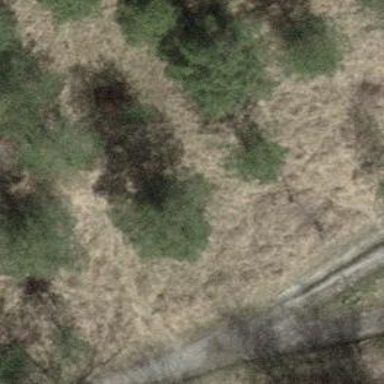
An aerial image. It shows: Evergreen needle-leaved tree.